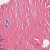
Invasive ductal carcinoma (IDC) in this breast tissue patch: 0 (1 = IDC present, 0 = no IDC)